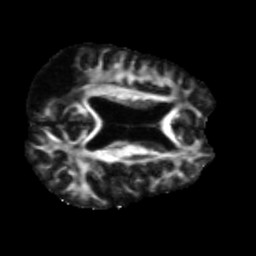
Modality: FA
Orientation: axial
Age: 68
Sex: male
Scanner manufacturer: siemens
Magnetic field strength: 3 T
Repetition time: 5.47 s
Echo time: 0.0854 s